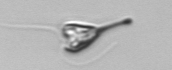
Label: Pyramimonas_longicauda